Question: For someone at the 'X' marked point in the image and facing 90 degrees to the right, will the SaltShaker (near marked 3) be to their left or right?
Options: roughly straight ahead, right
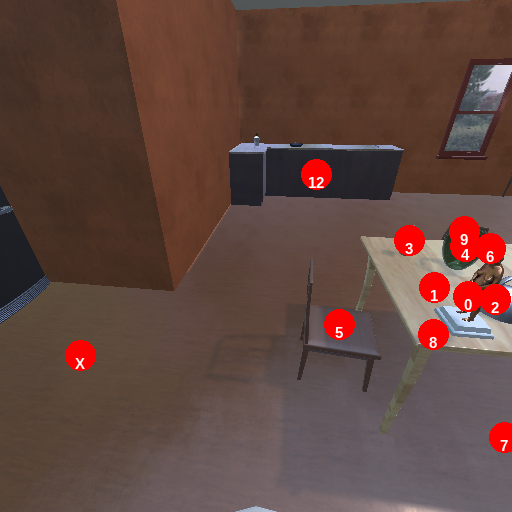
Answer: roughly straight ahead